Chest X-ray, PA view. Patient: 54 years old, sex M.
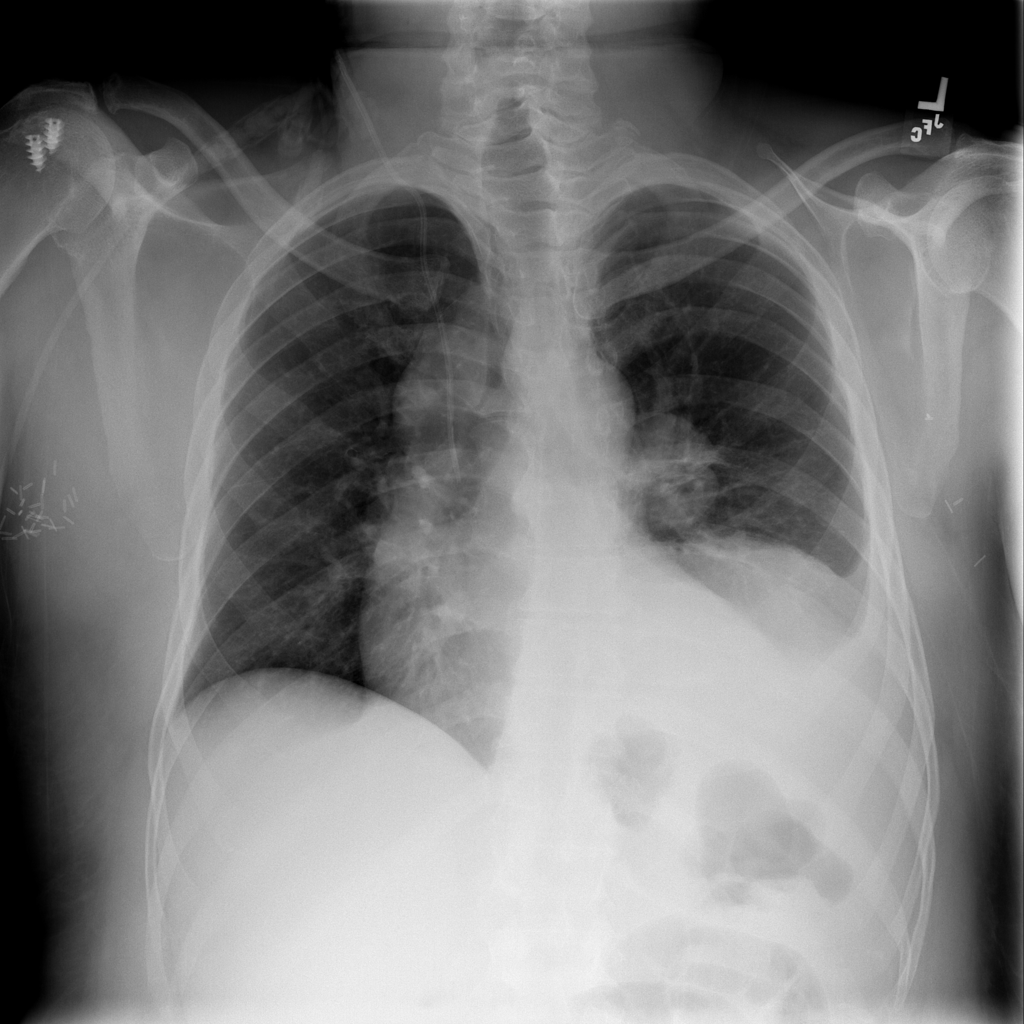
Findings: Effusion, Mass